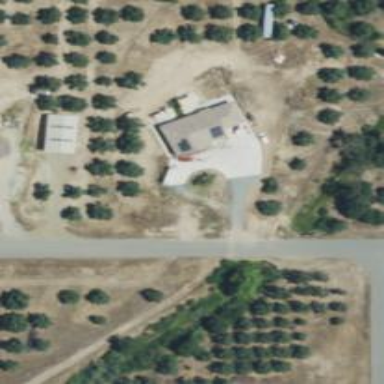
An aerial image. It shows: Driveway.